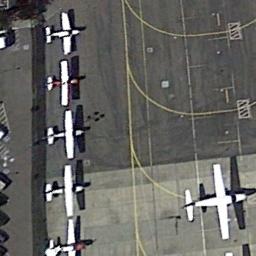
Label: airplane